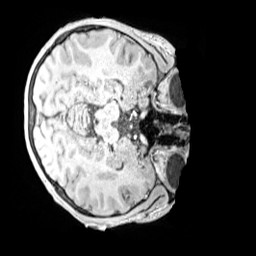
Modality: MP2RAGE
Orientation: axial
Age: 11
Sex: male
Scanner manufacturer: siemens
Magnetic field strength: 3 T
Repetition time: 4 s
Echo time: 0.00299 s